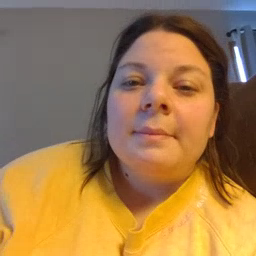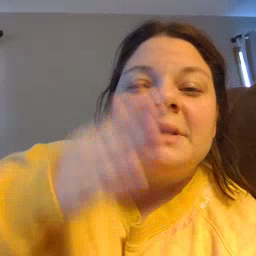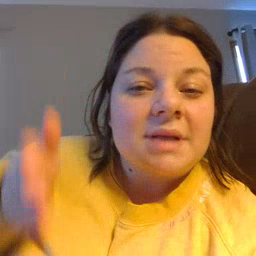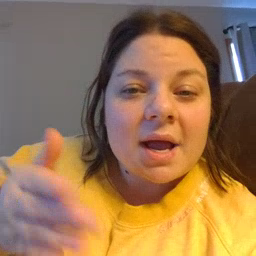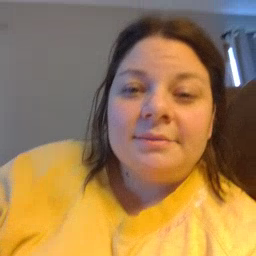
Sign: beside